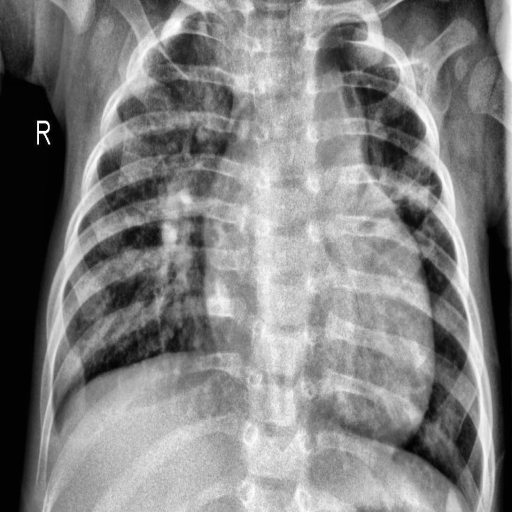
Finding: PNEUMONIA